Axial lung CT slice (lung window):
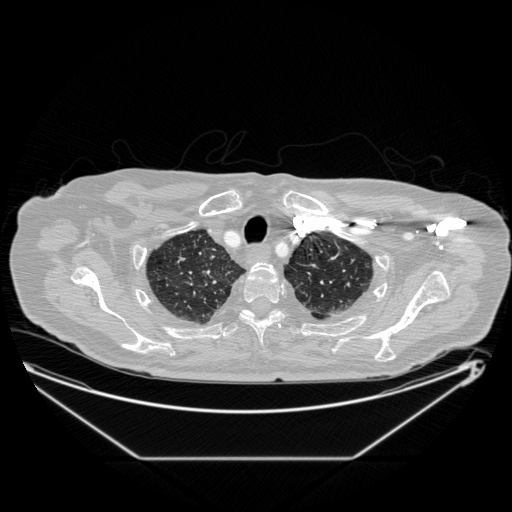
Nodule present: no